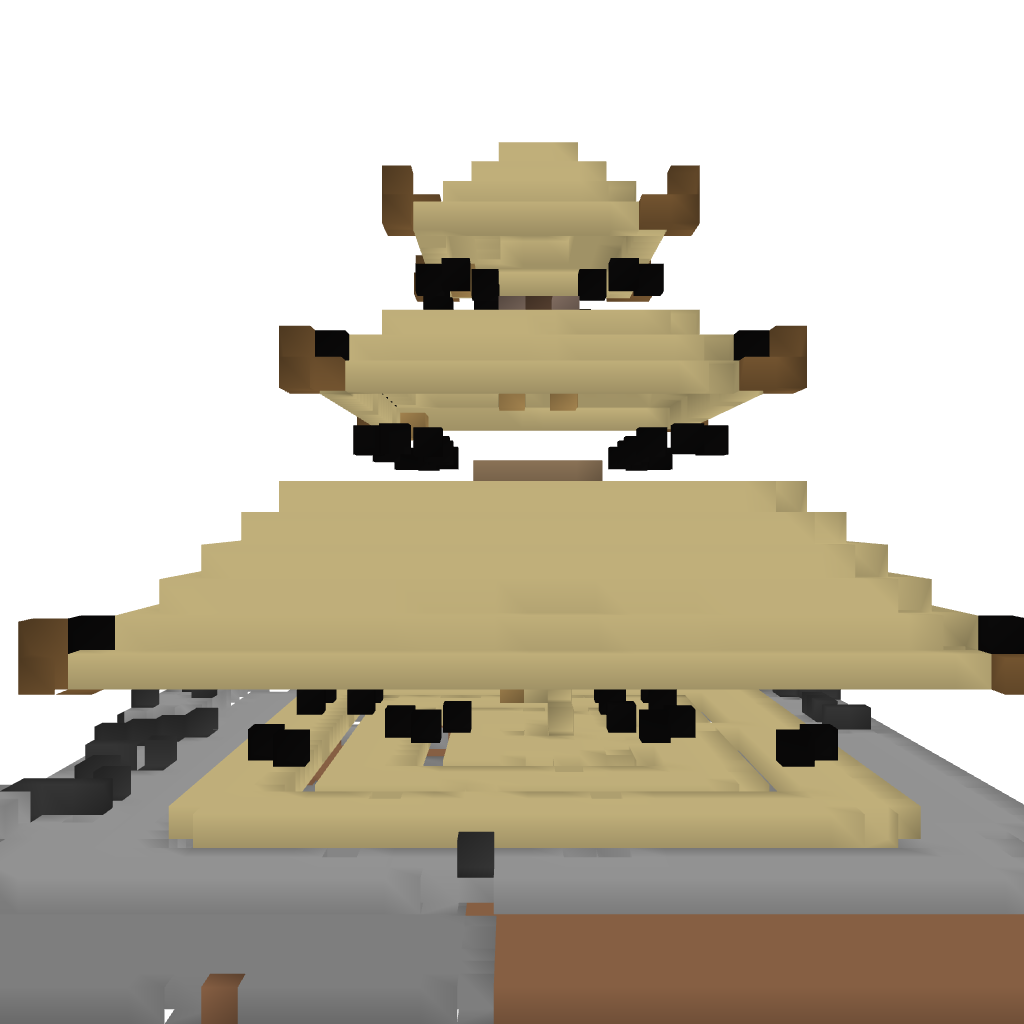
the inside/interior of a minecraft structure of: large pagoda (just house)